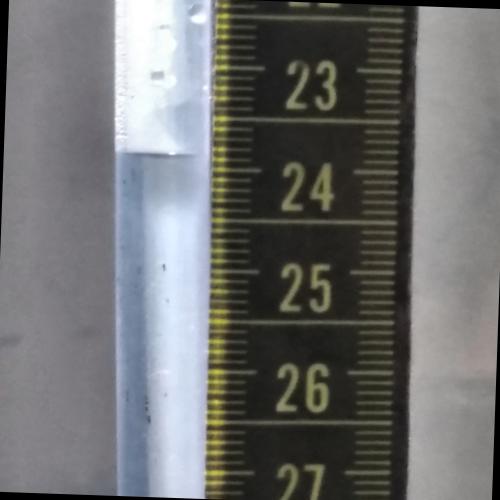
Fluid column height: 23.9 cm